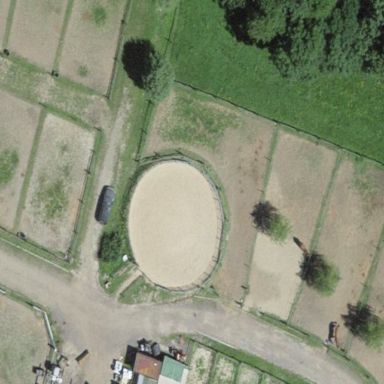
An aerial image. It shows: Equestrian pitch for leisure land use.